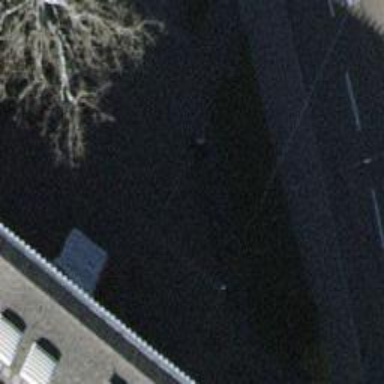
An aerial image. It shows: Bicycle parking facility.